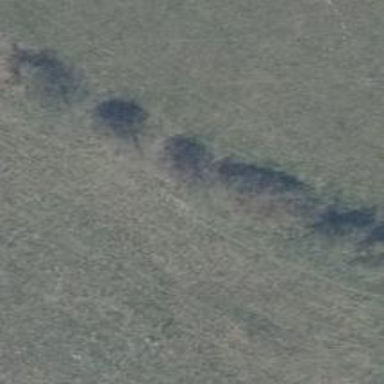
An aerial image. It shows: Patch of scrub vegetation.